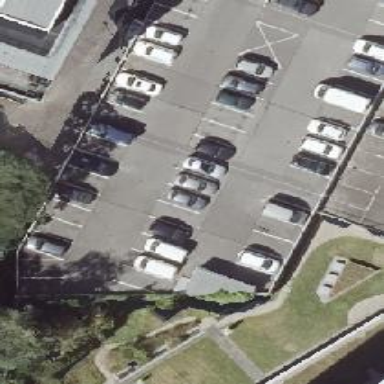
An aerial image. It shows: Multi-storey parking building.